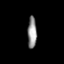
Tissue: lung
Cell type: Others
Senescence score: 0.2334
Nuclear area (px): 280
Mean DAPI intensity: 147.289